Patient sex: M
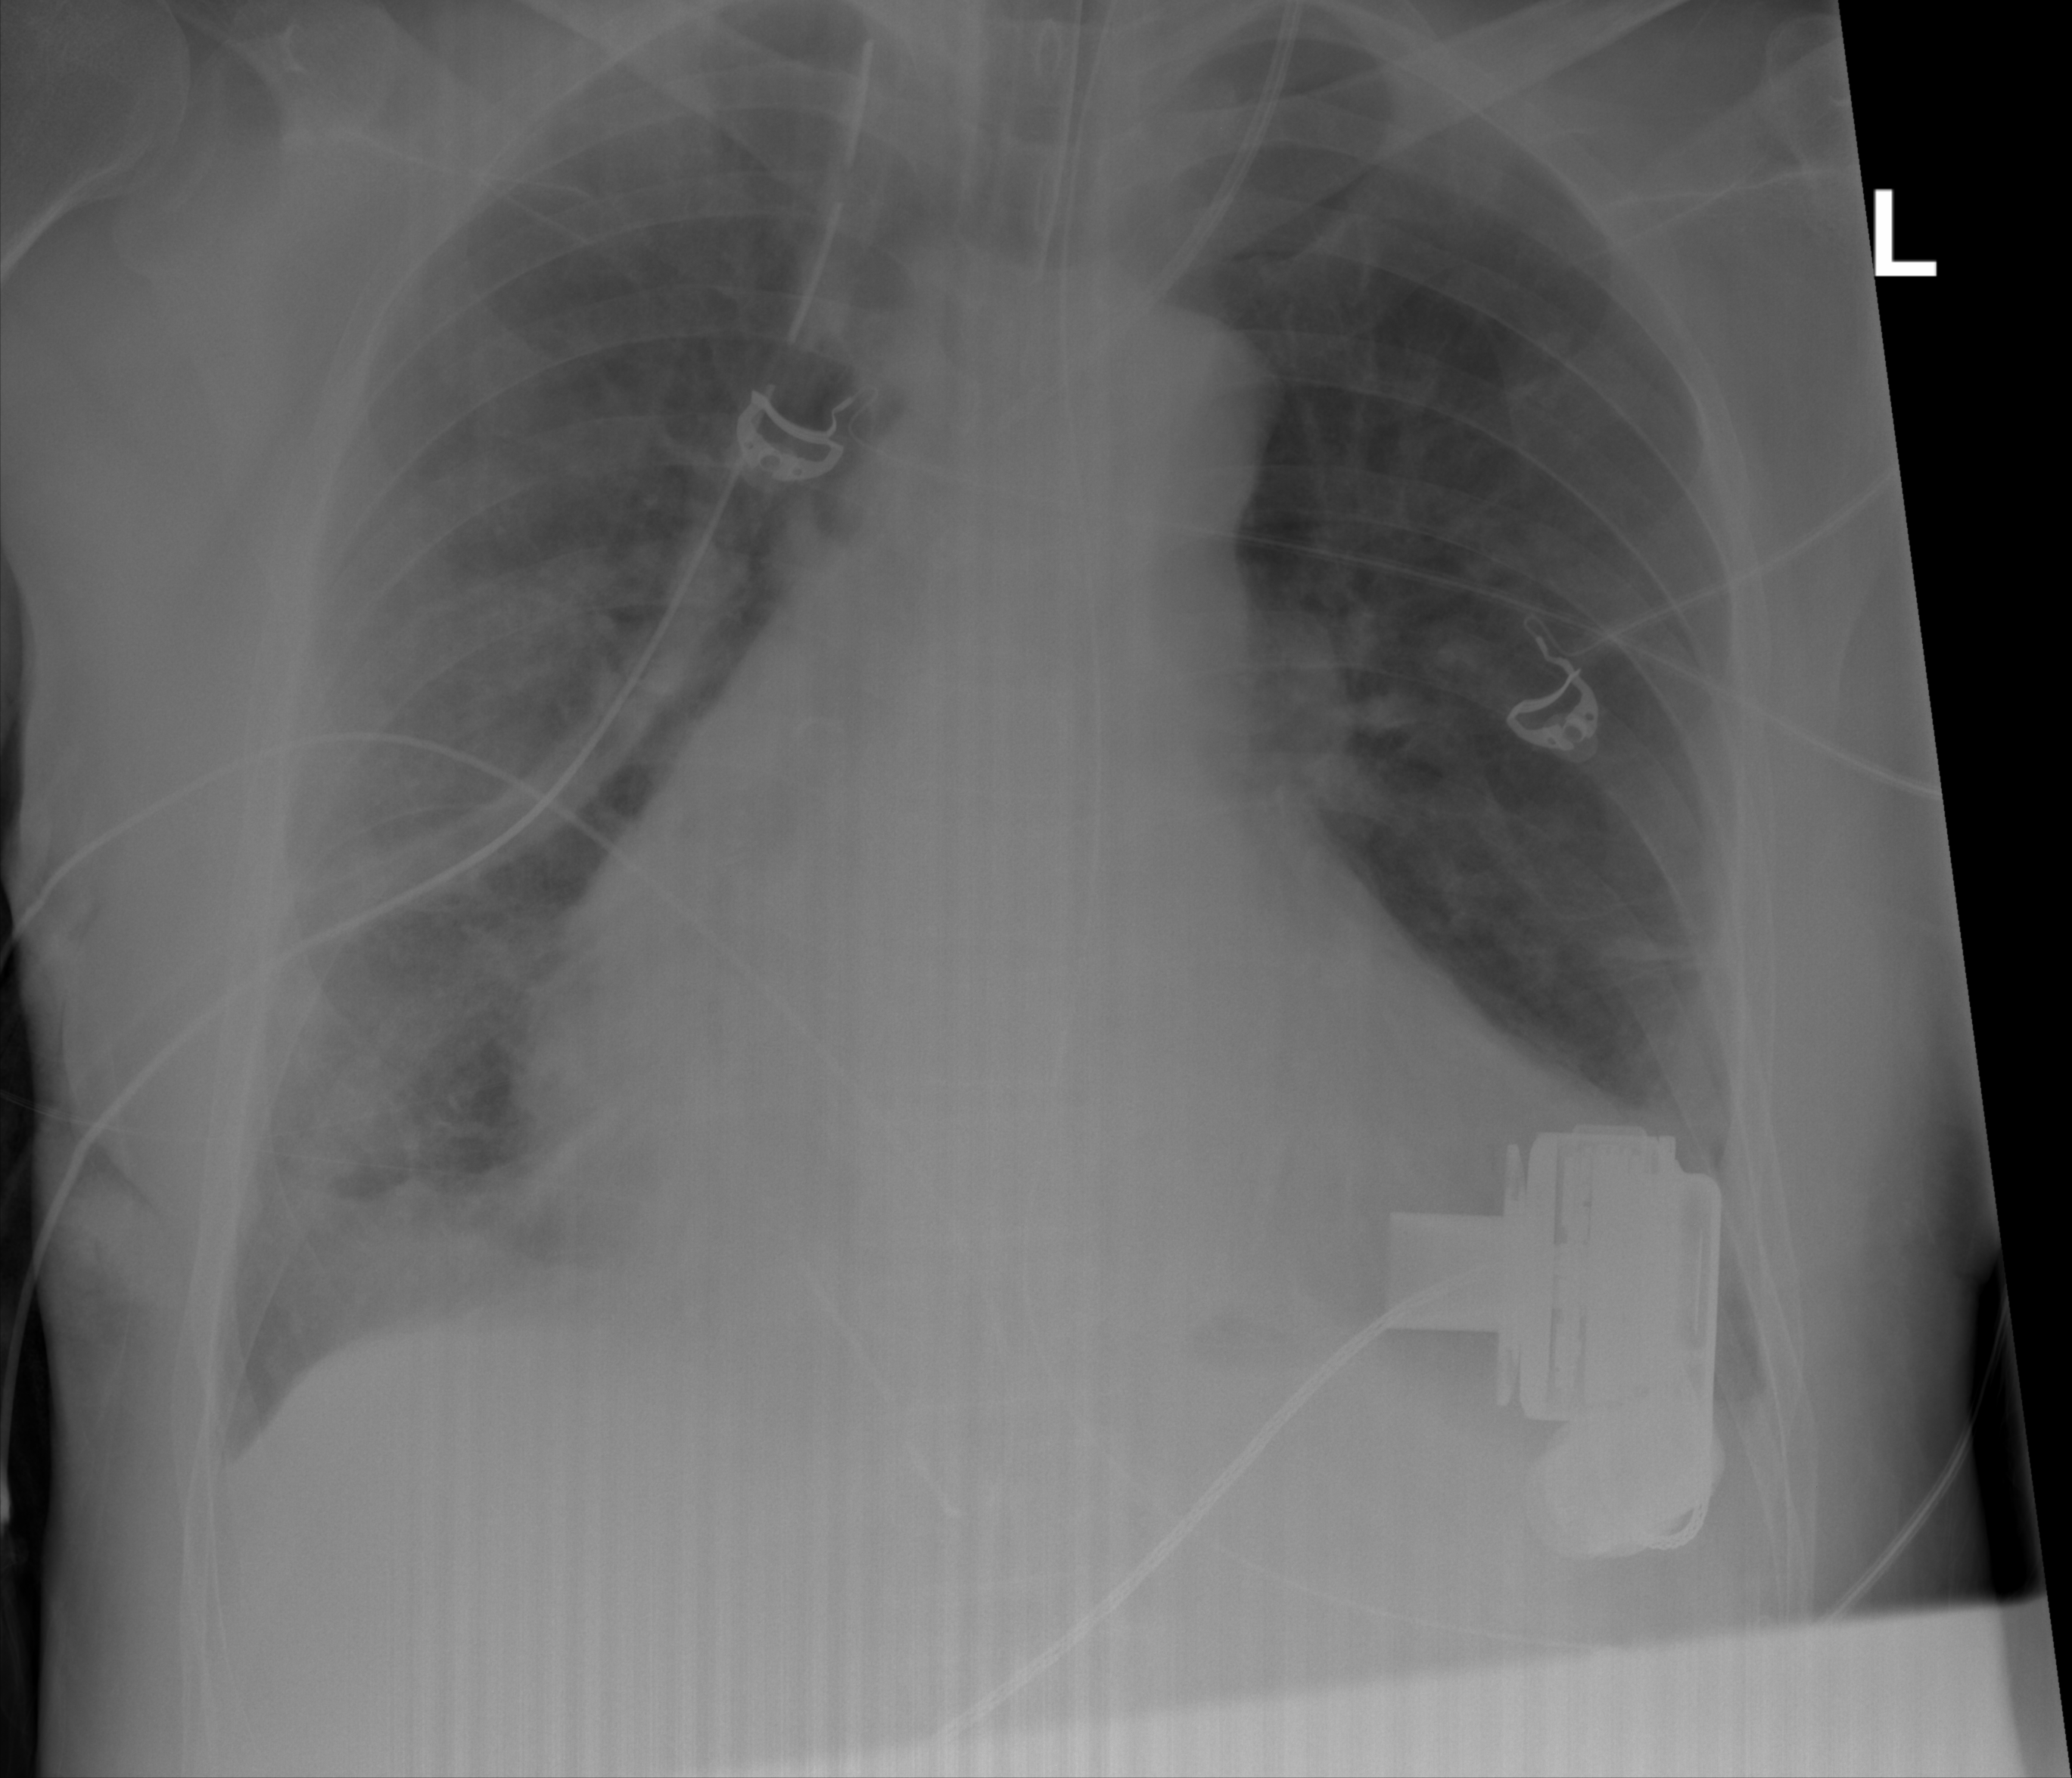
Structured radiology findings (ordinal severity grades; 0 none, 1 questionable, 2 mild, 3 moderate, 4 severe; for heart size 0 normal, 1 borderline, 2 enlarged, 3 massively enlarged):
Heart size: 2
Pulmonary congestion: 0
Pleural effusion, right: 0
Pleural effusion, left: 0
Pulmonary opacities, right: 3
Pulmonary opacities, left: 0
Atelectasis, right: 4
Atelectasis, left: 0